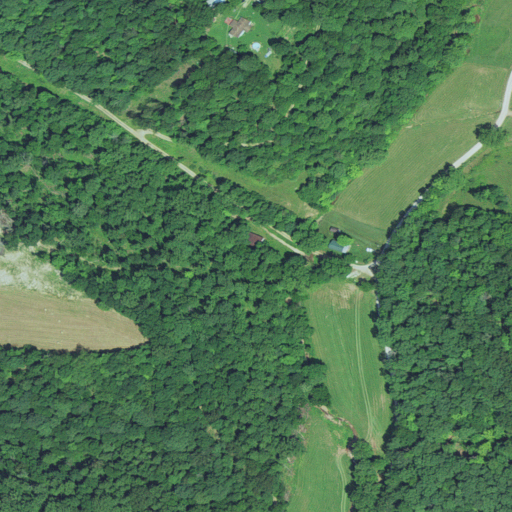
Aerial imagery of valley in West Virginia named Sinnett Hollow containing deciduous forest, open development, pasture, and mixed forest